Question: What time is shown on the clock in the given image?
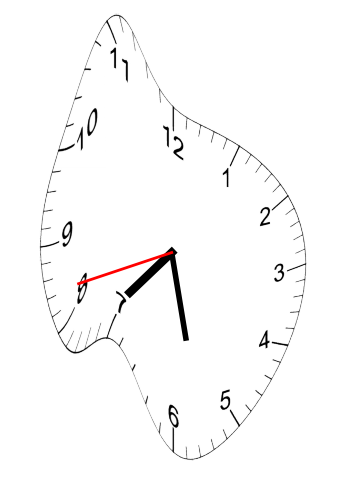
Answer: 07:27:42